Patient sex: F
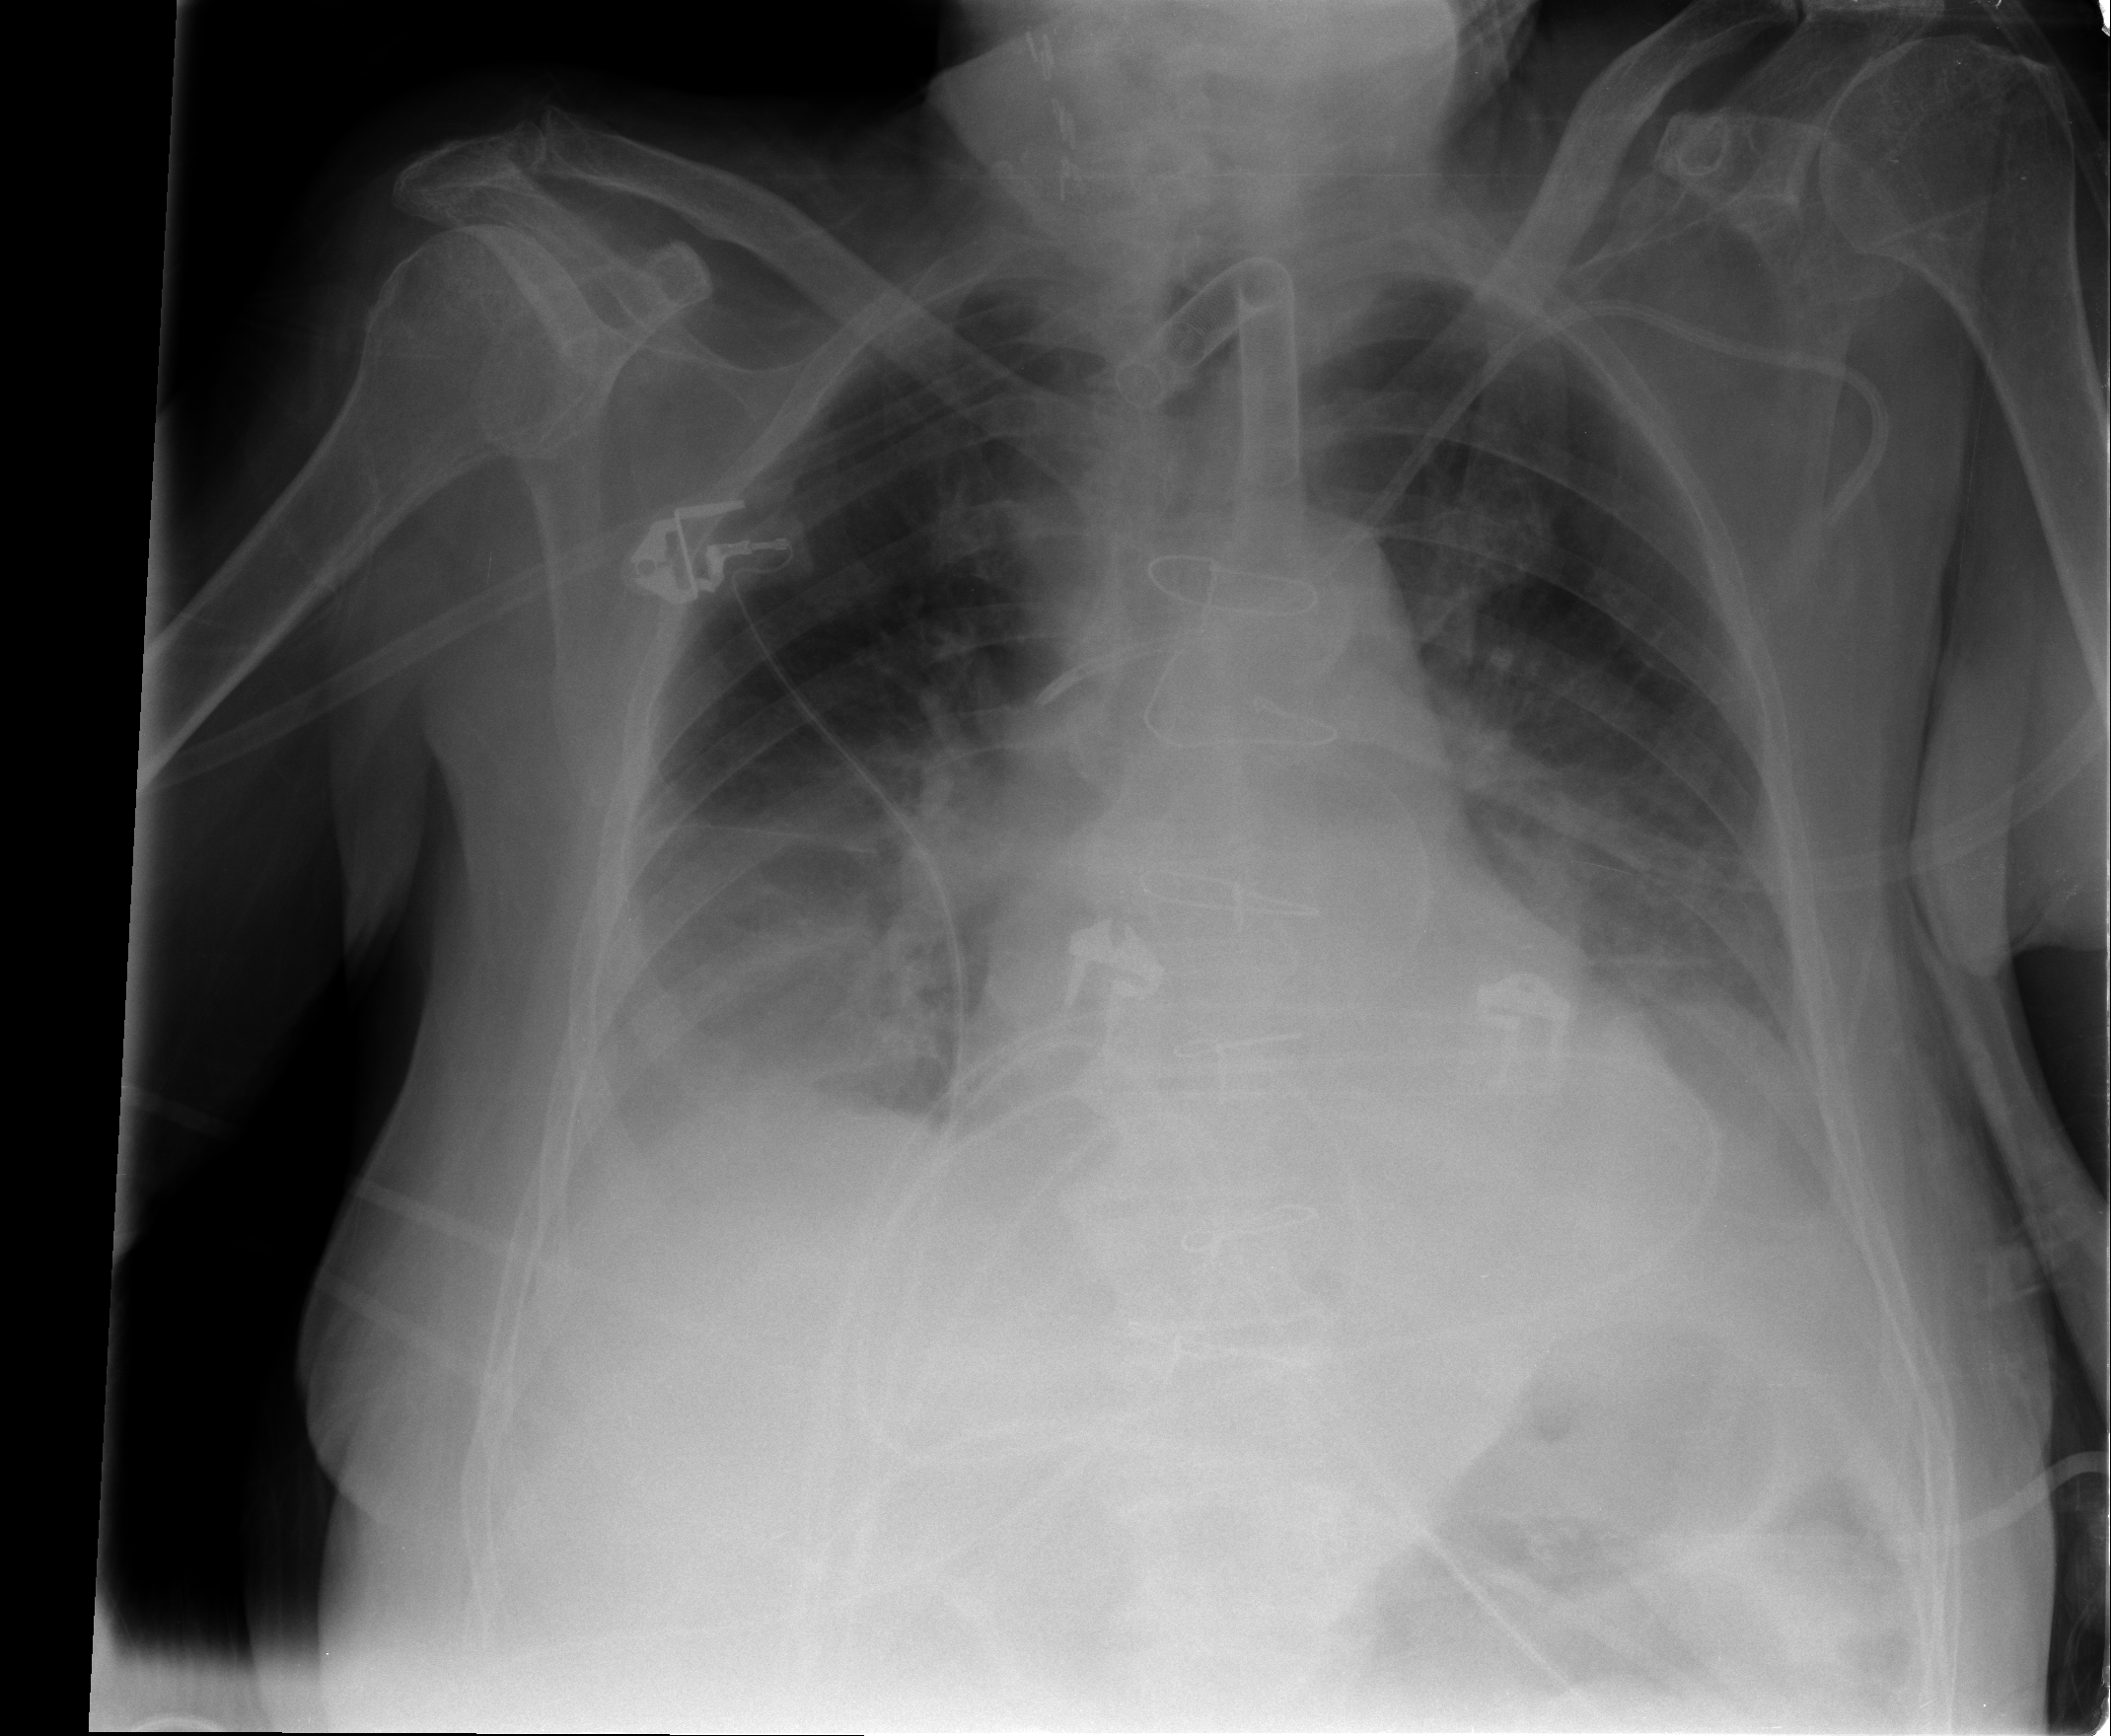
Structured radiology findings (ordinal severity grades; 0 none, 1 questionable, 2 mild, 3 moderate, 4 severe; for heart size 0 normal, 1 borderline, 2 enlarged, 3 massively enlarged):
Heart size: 2
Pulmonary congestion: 1
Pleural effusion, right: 2
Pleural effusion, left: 2
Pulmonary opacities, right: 1
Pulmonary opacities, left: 1
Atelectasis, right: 3
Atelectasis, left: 3